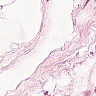
Metastatic tissue present: yes